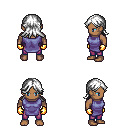
a pixel art fantasy rpg character, male body template, human, dark skin, chain tabard jacket, magenta pants, white loose hair, gold gloves, four views (front, back, left, right), 2x2 character sprite sheet, small pixel art, hard edges, no anti-aliasing